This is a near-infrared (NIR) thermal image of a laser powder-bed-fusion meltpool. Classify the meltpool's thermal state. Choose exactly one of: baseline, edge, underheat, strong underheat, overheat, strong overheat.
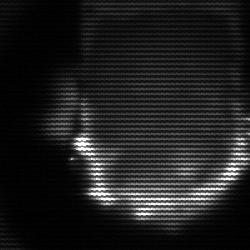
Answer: baseline